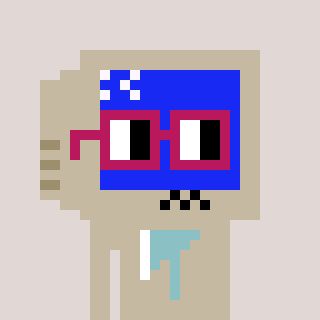
a pixel art character with square dark red glasses, a old monitor-shaped head and a bege-colored body on a warm background